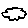
Label: cloud